Field crop: tomato
Growth stage: 1
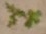
Species: portulaca